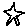
Label: star